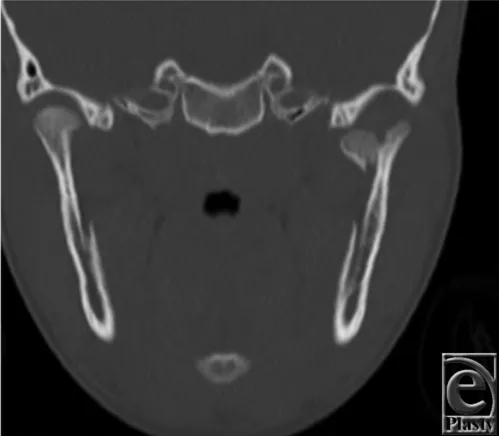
Maxillofacial computed tomographic scan, coronal cut, shows a displaced intracapsular left condylar fracture.
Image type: radiology (ct)